Question: Say I have 2 datasets, 1 with 50 days on the x axis and one with 20 days, created with the code
'''
par(mfrow=c(2,1))
data1=rnorm(50)
plot(data1,type='l',xlab='Days')
data2=rnorm(20)
plot(data2,type='l',xlim=c(0,50),xlab='Days')
'''

In reality, day 1 in dataset 2 corresponds to day 20 in dataset 1 so I would like to plot dataset 2 such that the x axis, as above, goes from 0 to 50 but with the data being plotted from x=20 to x = 40. I'm guessing there's an easy answer but I can't find it online...
Thank you.
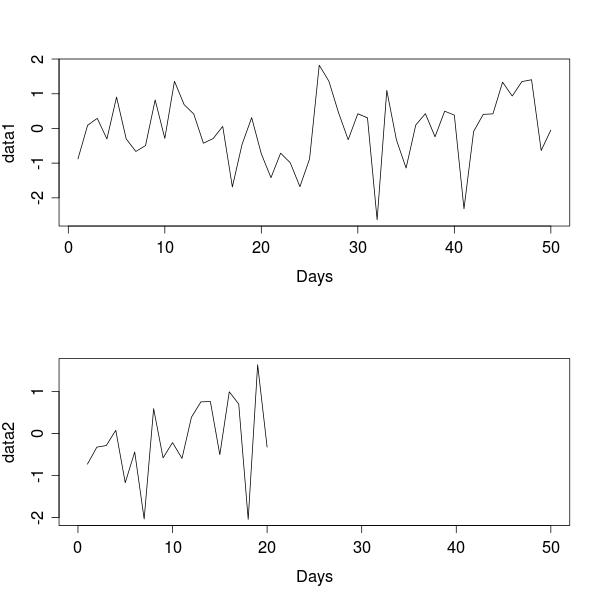
Answer: Pass 'x'and 'y' arguments to plot.
'''
plot(20:39,data2,type='l',xlim=c(0,50),xlab='Days')
'''
Though if you are plotting multiple datasets with the same axes, you are better off using ggplot2 or lattice. Your plots will look much better.
'''
all_data <- data.frame(
day = c(1:50, 20:39),
y = c(runif(50), rnorm(20)),
grp = factor(rep(1:2, times = c(50, 20)))
)
#ggplot2 style
library(ggplot2)
ggplot(all_data, aes(day, y)) +
geom_line() +
facet_grid(grp ~ .)
#lattice style
library(lattice)
xyplot(y ~ day | grp, all_data, type = "l", layout = c(1, 2))
'''